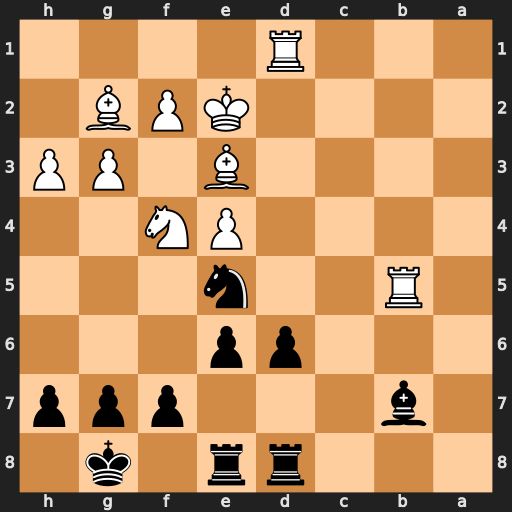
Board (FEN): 3rr1k1/1b3ppp/3pp3/1R2n3/4PN2/4B1PP/4KPB1/3R4
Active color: b
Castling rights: -
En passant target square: -
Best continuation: Ba6 Ke1 Bxb5